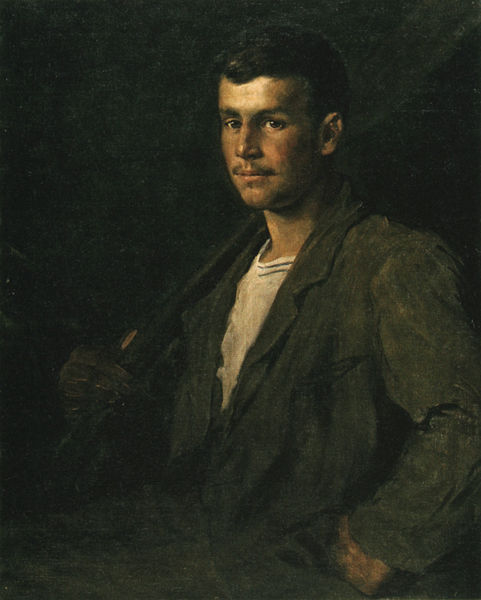
Titel: Colombo Max
Künstler: Gabriel von Max
Standort: St. Georgen am Längsee
Institution: Privatbesitzt: Dr. Wolfgang Honsig-Erlenburg
Schlagwörter: dunkel, gemälde, hand, haut, mann, schatten, weiß, gelb, grün, ocker, braun, frisur, grau, haar, handschuh, handschuhe, hell, hintergrund, licht, mund, nase, ohr, pastell, profil, schwarz, stirn, ölbild, blick, beige, malerei, anzug, bart, hemd, jacke, jung, schnurrbart, arm, augen, gesicht, inkarnat, kragen, mensch, trauer, ärmel, bildnis, hals, hände, portrait, porträt, öl, pastos, haare, mantel, sitzend, kinn, lippen, ohren, arbeit, stock, lächeln, wangen, stab, dunkelgrün, arbeiter, schnäuzer, duktus, schnurbart, tshirt, brauen, glanz, pupillen, junge, dreiviertelprofil, jackett, revers, sakko, schnauzer, jacket, bauer, knabe, unterhemd, links, kohle, soldat, waffe, grinsen, jüngling, verschwommen, werkzeug, dunke, junger mann, halbprofil, hintergund, jäger, gewehr, jakett, miene, kluft, oberlippenbart, reflex, kurzhaar, wilderer, rekrut, europa, dreckig, shirt, harre, bärtchen, schmutzig, dunkeö, hüftstück, jaare, schnautbart, sehr dunkel, fester blick, bursch, mamann, mann gesicht dunkel oberlippenbart hemd arbeiter schatten licht